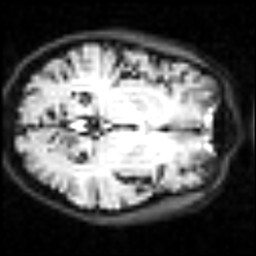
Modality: inplaneT2
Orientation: axial